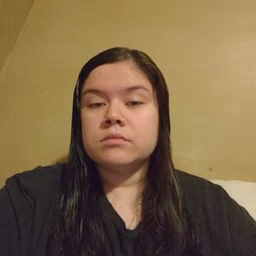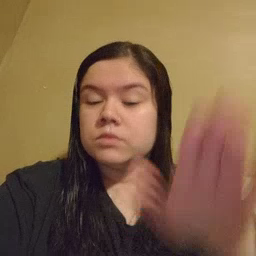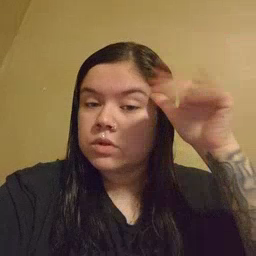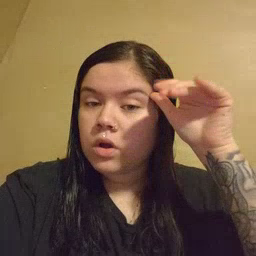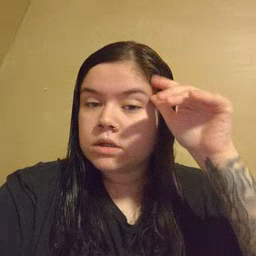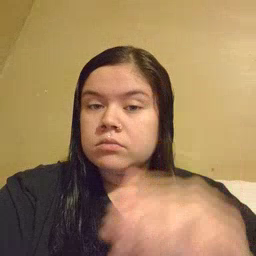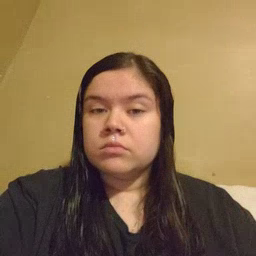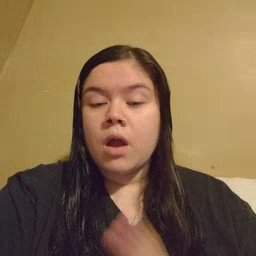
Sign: donkey